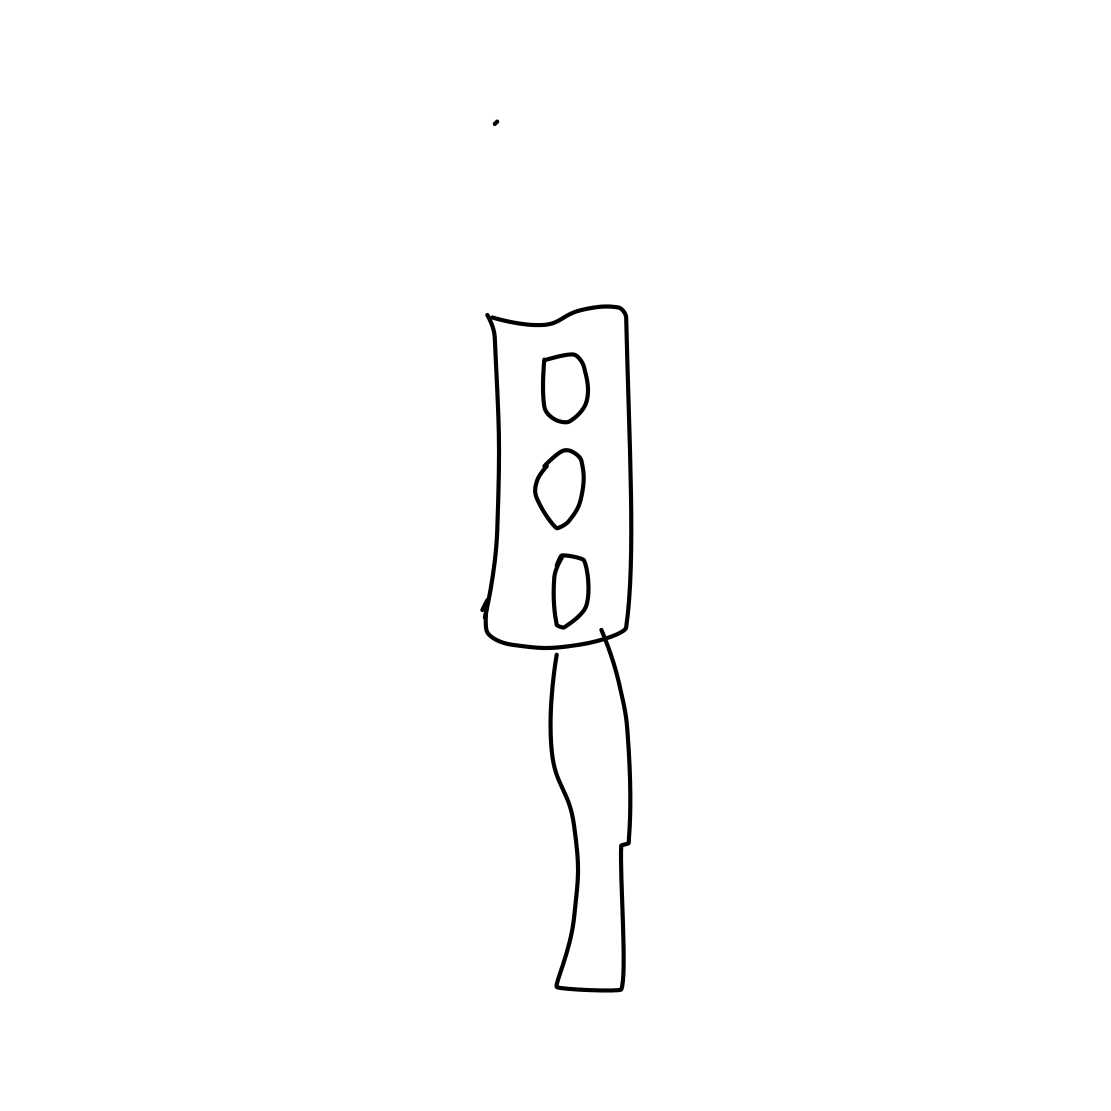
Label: traffic light